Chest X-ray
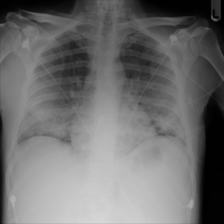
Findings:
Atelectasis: negative
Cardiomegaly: negative
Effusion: negative
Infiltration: negative
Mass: negative
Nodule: negative
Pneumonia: negative
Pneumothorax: negative
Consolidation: negative
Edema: negative
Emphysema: negative
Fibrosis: negative
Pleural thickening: negative
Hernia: negative